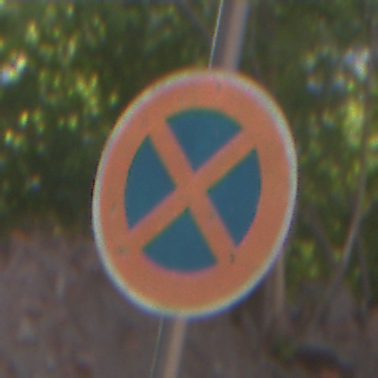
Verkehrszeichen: AbsolutesHalteverbot
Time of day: MorningAfternoon
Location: Outdoor (Suburban)
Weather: PartlyCloudy
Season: NotSpecified
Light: Natural